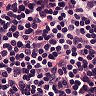
Metastatic tissue present: no